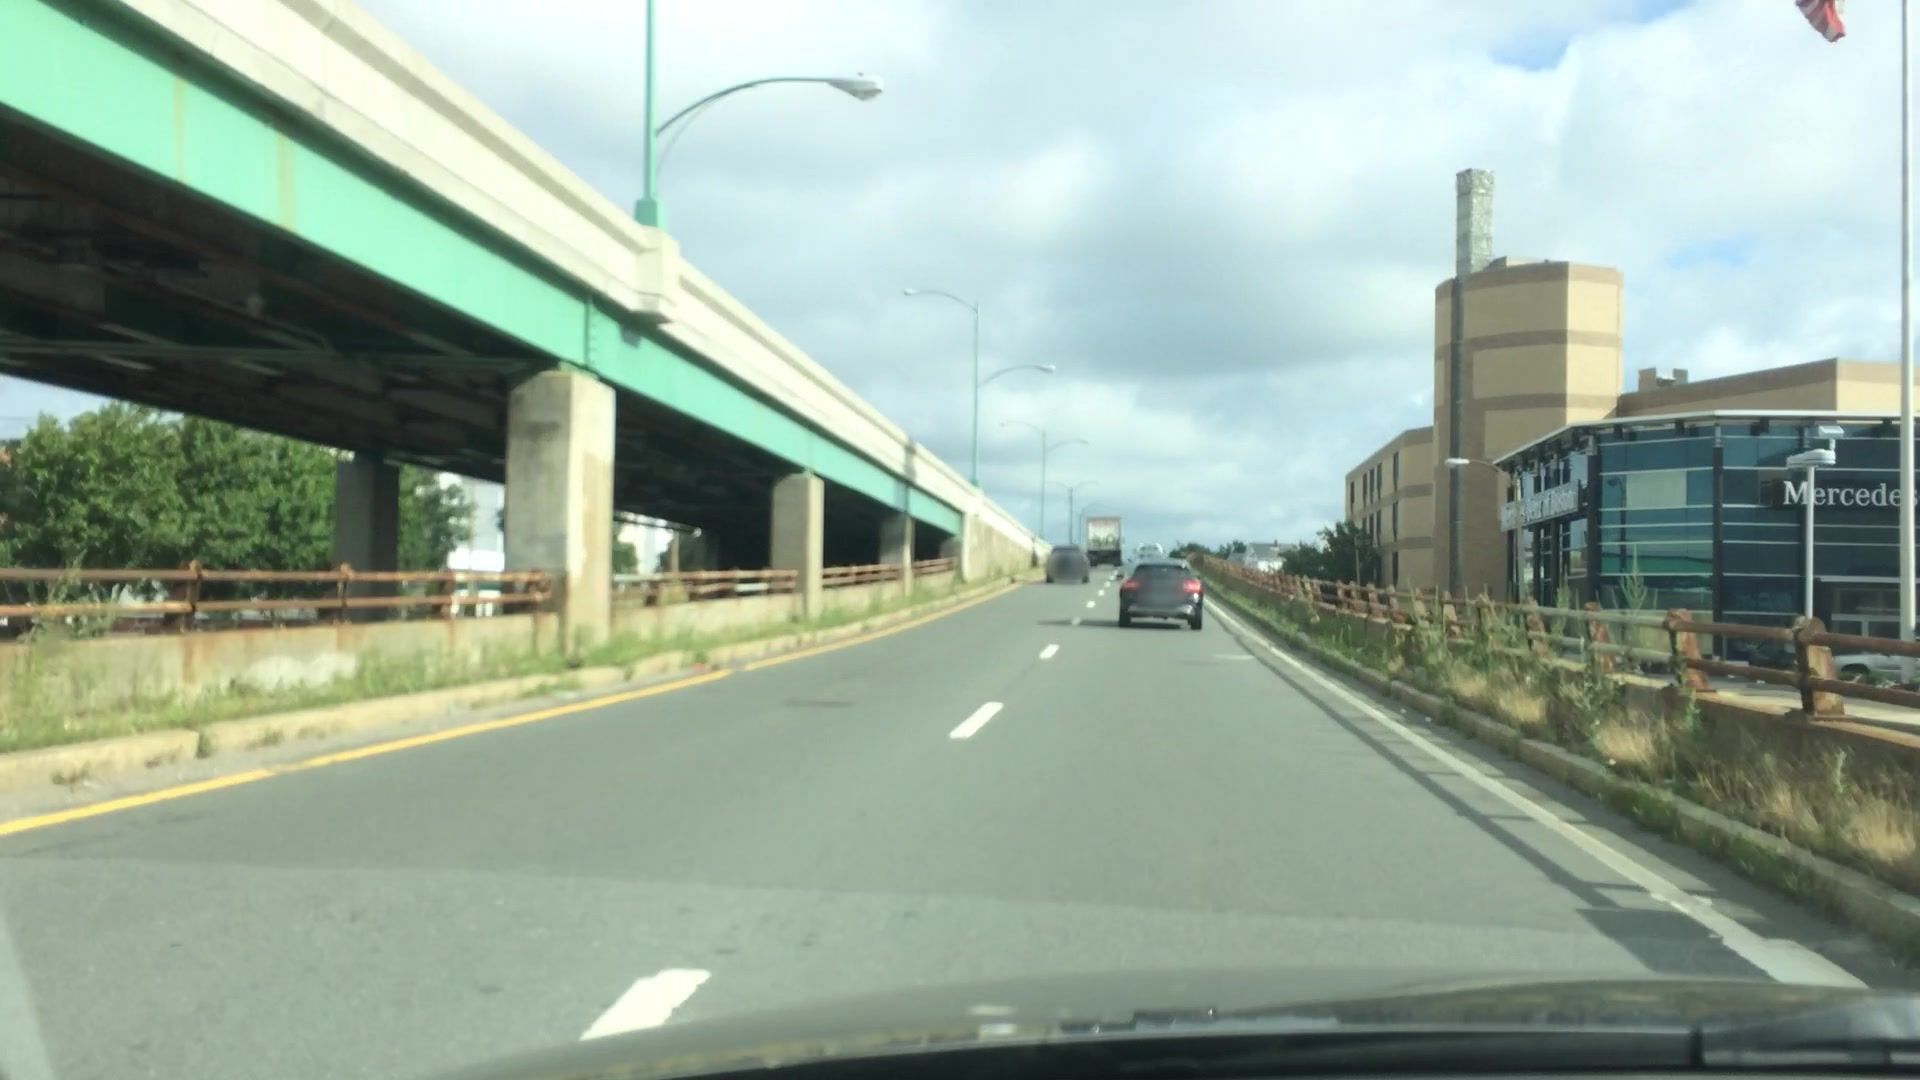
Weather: cloudy
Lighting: day
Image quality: good
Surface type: driving surface
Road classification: trunk
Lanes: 2
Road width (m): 45.7
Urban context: urban centre
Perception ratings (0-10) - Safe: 3.14, Lively: 2.64, Beautiful: 0.44, Boring: 4.72, Depressing: 6.16, Wealthy: 0.79